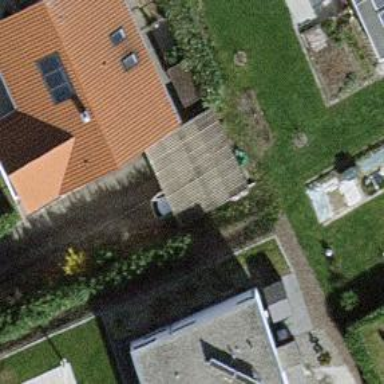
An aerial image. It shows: Carport building.